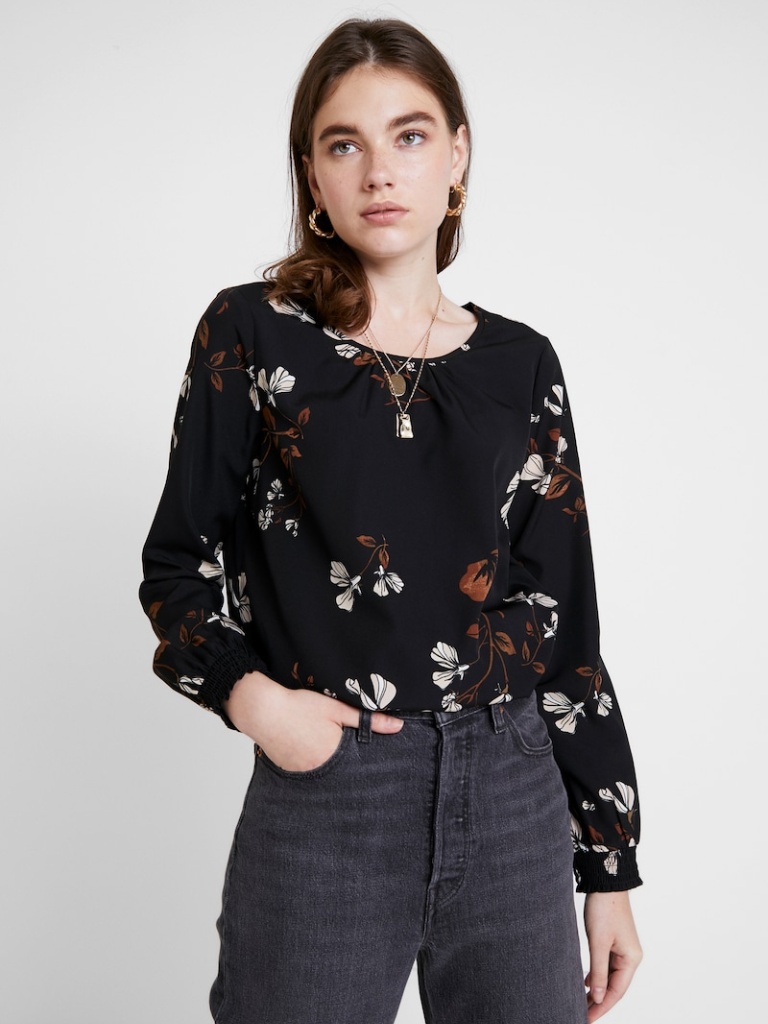
chiffon relaxed a long-sleeved with the sleeves down hip length French Tucked crew blouse